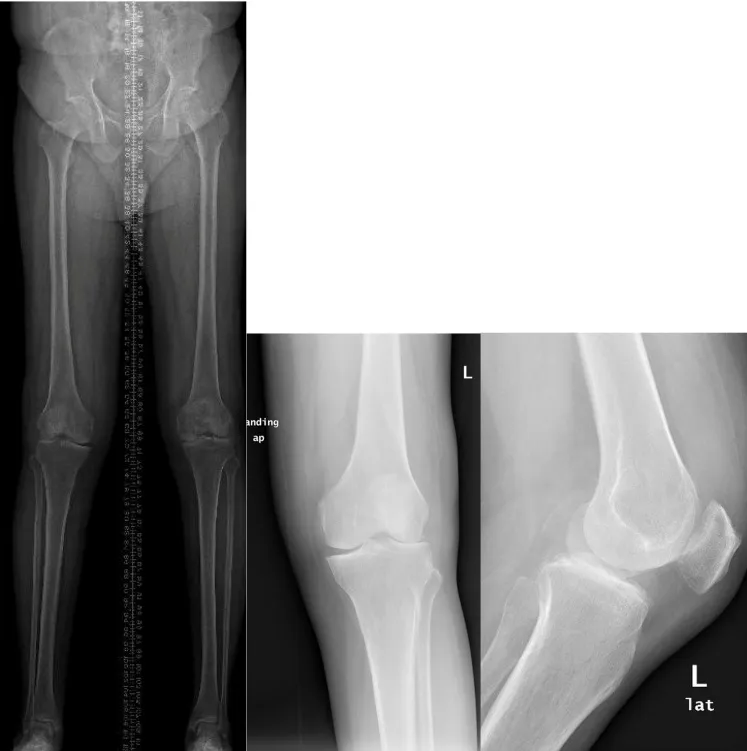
Anteroposterior and lateral views of both knees and long film view.
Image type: radiology (x_ray)